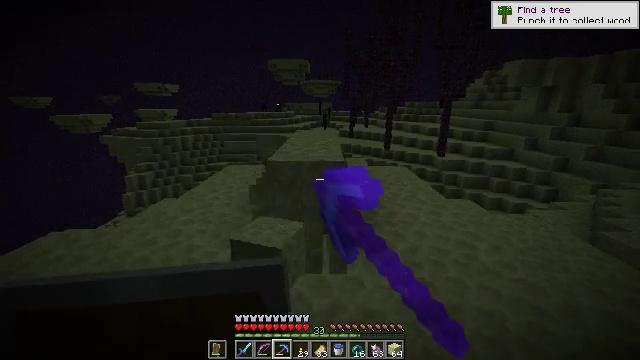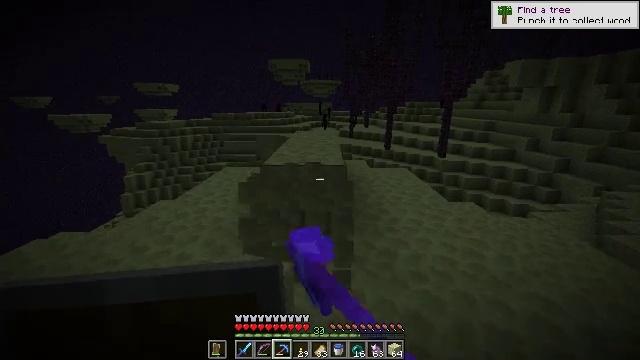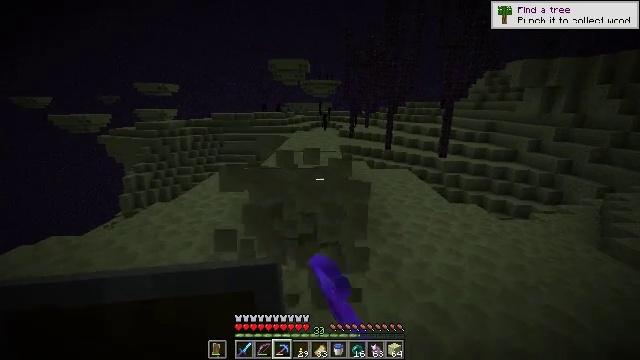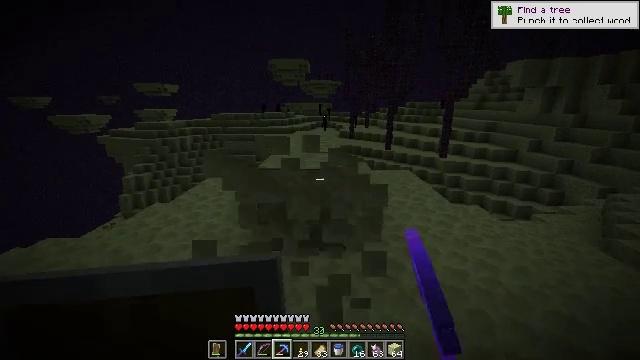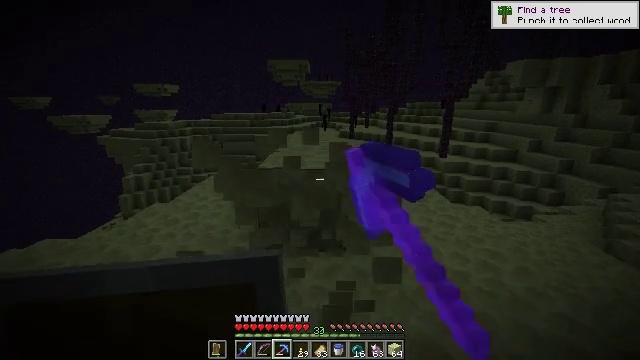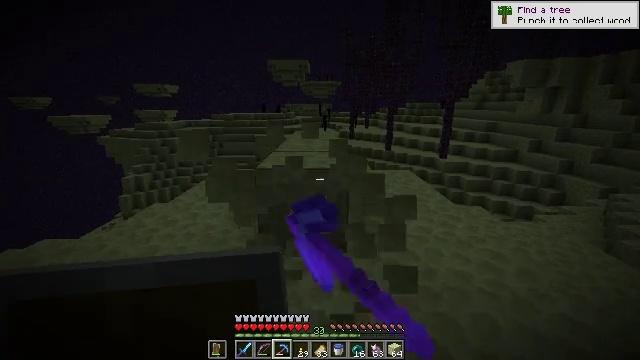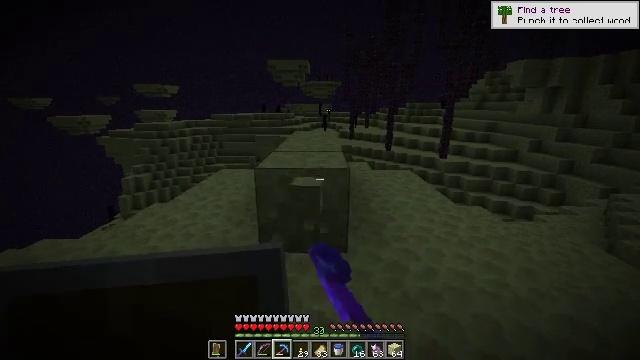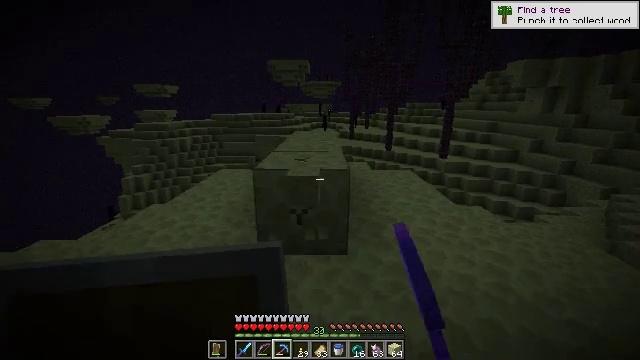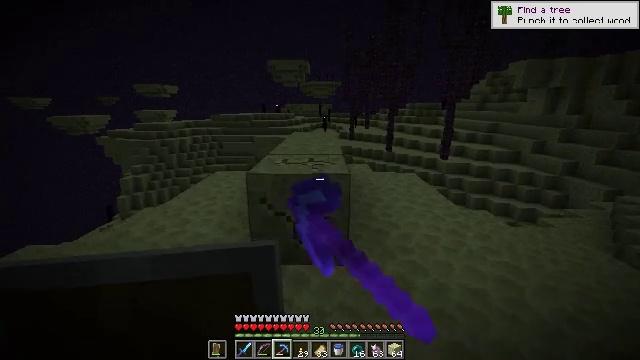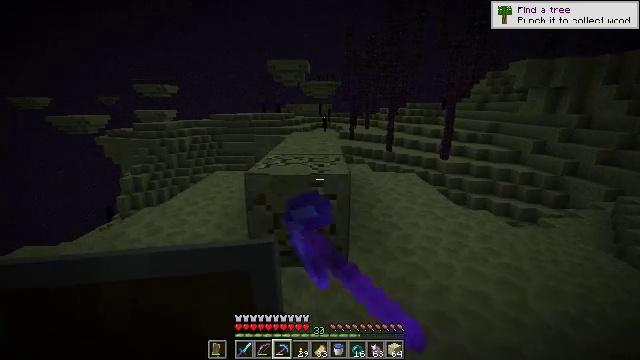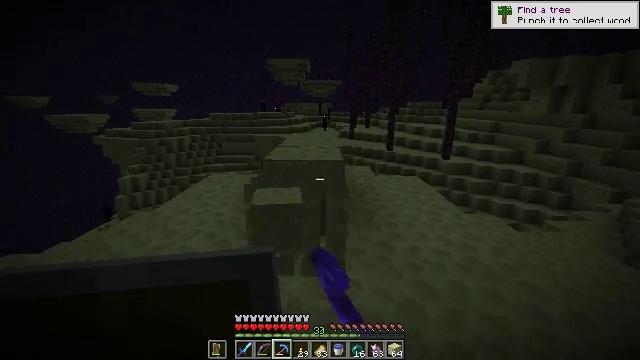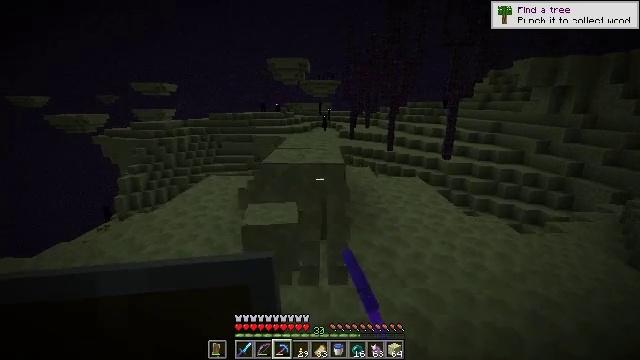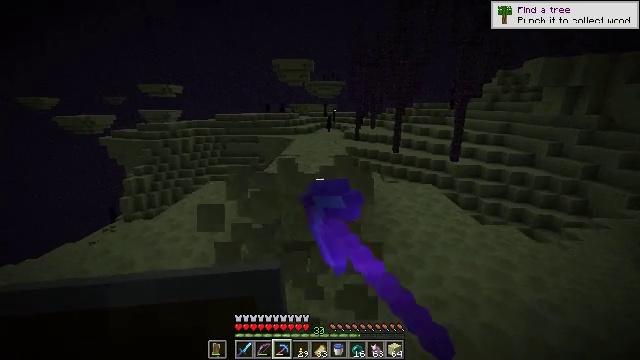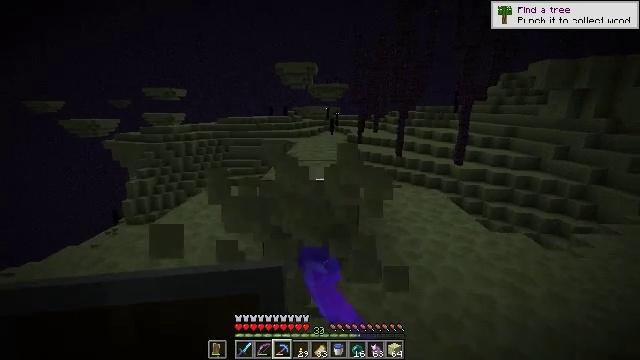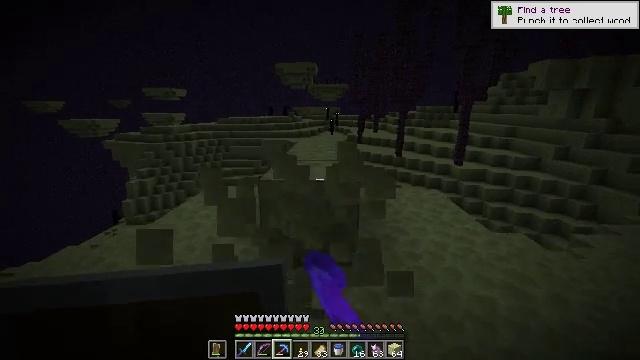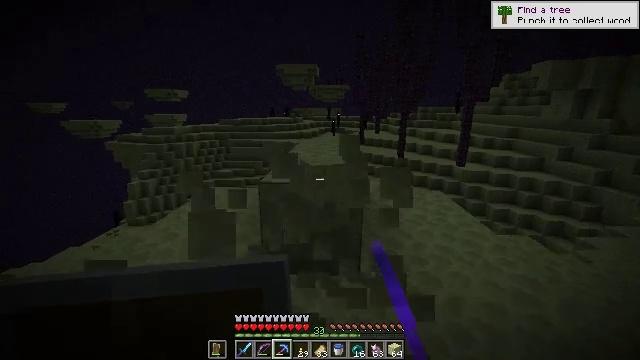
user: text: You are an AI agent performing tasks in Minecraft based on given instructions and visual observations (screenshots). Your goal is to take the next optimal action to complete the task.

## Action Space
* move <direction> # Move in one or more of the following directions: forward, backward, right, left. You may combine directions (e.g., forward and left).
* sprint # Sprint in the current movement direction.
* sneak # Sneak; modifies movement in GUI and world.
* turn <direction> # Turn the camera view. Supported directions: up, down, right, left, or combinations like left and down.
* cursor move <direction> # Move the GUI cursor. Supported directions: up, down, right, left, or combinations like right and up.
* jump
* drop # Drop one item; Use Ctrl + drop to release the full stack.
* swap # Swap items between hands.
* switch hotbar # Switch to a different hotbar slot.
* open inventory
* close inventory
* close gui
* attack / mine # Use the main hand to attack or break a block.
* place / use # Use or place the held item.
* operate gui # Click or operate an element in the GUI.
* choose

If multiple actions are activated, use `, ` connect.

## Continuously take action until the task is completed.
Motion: motion action
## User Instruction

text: Collect end stone for your base.
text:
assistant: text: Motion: move forward, attack / mine
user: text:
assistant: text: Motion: attack / mine
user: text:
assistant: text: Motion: attack / mine
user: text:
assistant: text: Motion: attack / mine
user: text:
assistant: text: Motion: attack / mine
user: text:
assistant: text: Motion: attack / mine
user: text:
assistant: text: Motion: move forward, attack / mine
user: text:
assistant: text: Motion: move forward, attack / mine
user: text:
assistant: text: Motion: move forward, attack / mine
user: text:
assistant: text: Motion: move forward, attack / mine
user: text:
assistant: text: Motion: move forward, attack / mine
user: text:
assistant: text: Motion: move forward, turn left, attack / mine
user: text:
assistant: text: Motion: attack / mine
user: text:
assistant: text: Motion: attack / mine
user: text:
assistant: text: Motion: move forward, attack / mine
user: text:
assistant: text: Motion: move forward, attack / mine
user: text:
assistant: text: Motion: move forward, attack / mine
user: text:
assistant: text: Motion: move forward, attack / mine
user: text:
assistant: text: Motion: attack / mine
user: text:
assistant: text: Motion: attack / mine
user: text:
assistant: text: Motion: attack / mine
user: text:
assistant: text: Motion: attack / mine
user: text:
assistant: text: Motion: attack / mine
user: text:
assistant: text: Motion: attack / mine
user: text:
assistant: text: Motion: attack / mine
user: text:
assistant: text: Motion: attack / mine
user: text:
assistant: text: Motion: attack / mine
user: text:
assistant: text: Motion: move forward, attack / mine
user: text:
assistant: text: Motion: move forward, attack / mine
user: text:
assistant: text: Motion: move forward, attack / mine